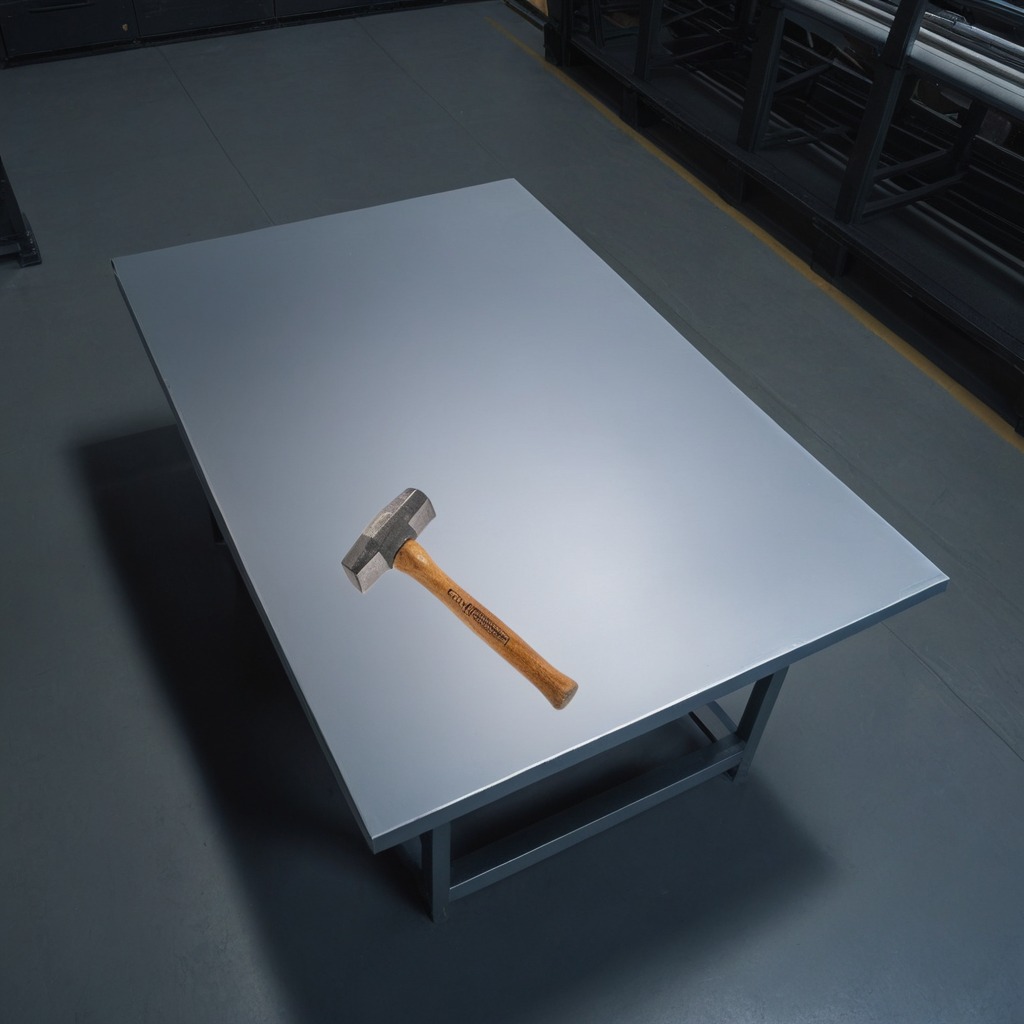
A hammer lies on the clean empty table in the evening.